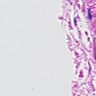
Metastatic tissue present: no